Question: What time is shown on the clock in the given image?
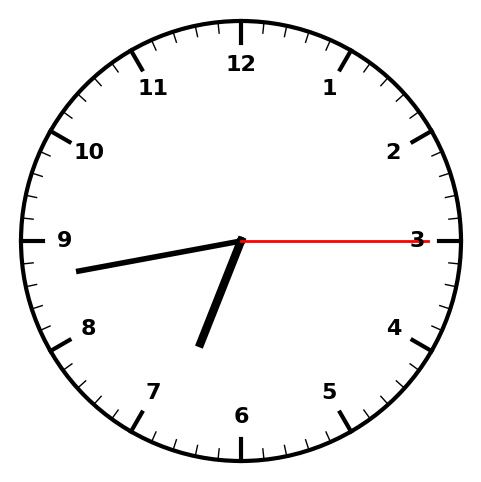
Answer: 06:43:15